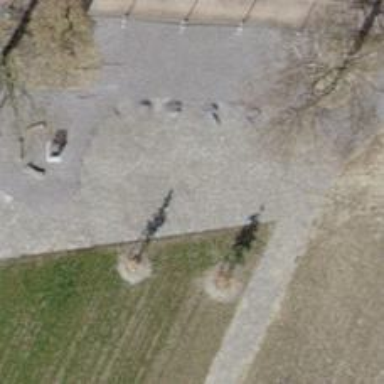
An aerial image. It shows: Picnic table located in leisure land area.